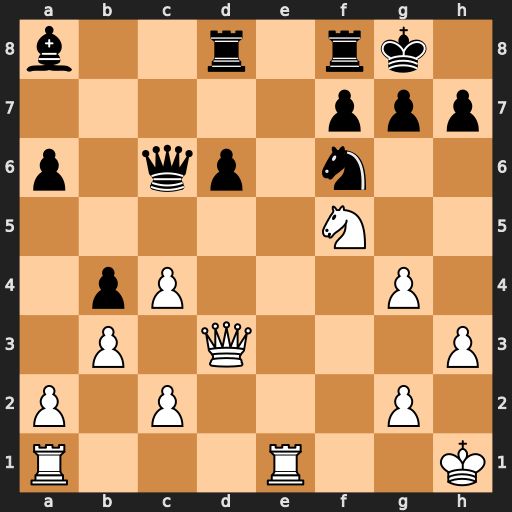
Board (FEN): b2r1rk1/5ppp/p1qp1n2/5N2/1pP3P1/1P1Q3P/P1P3P1/R3R2K
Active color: w
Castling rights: -
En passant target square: -
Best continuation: Ne7+ Kh8 Nxc6